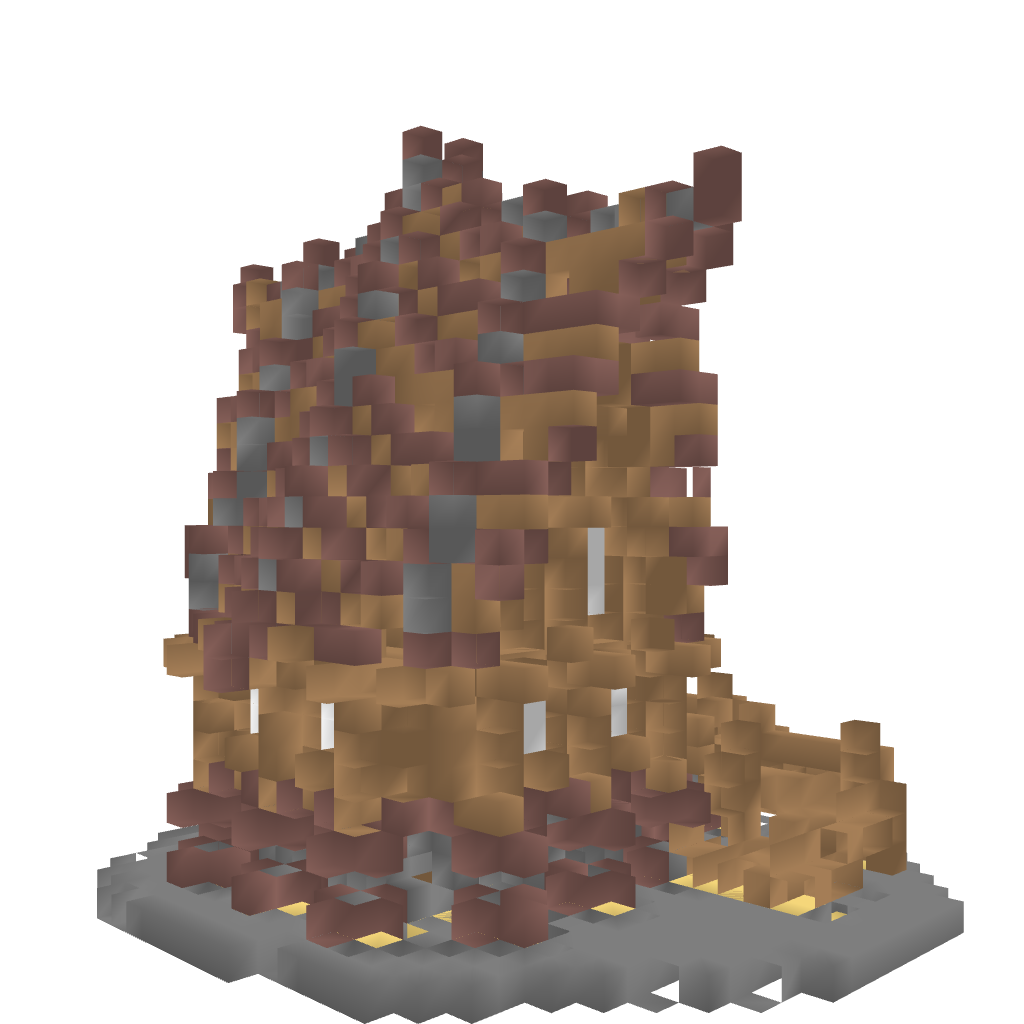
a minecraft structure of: Nordic House high quality